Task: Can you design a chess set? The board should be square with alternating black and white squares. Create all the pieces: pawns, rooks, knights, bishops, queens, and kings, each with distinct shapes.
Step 5295:
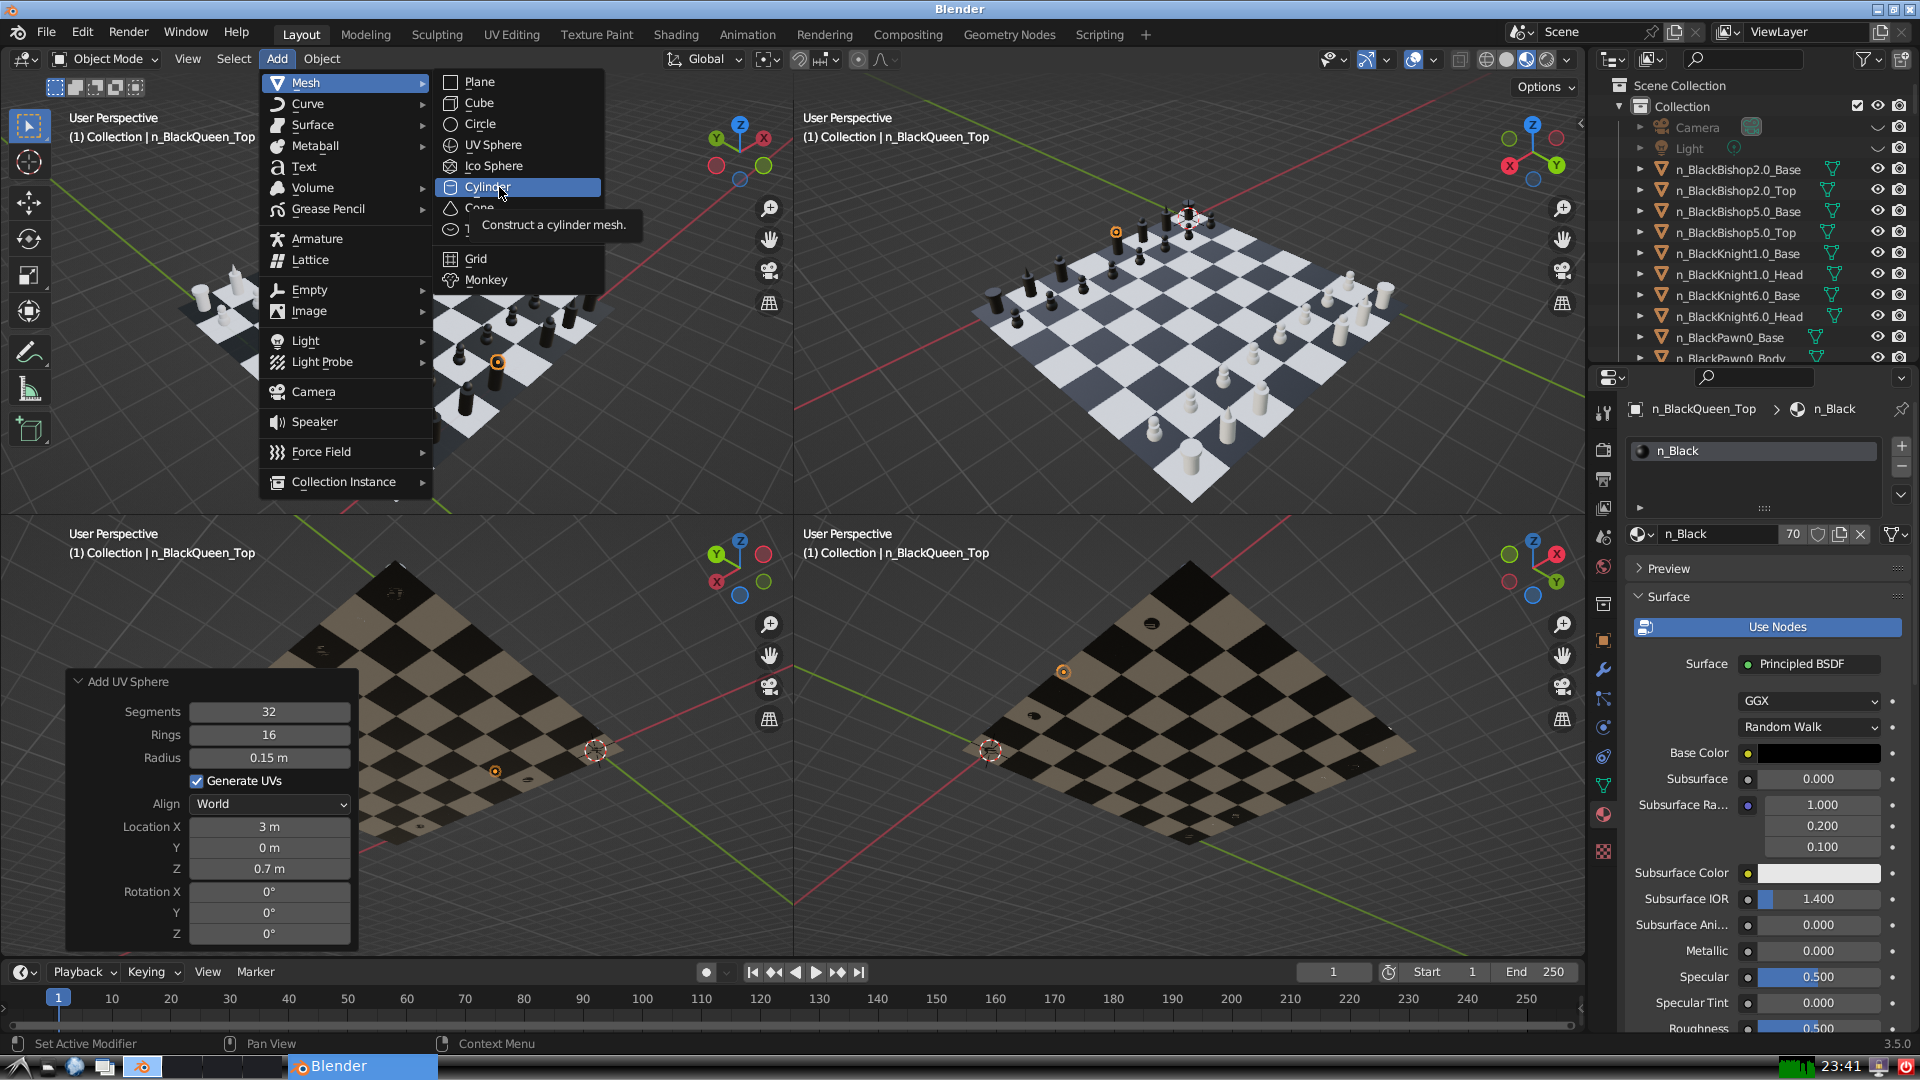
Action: click: no